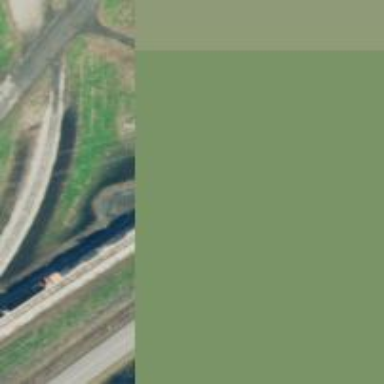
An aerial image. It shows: Railway track.